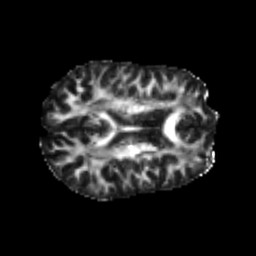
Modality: FA
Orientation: axial
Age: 21
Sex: male
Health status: healthy
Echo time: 0.074 s